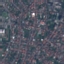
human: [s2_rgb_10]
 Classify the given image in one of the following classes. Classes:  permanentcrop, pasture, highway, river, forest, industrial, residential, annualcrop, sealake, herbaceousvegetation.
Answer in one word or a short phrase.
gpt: Residential